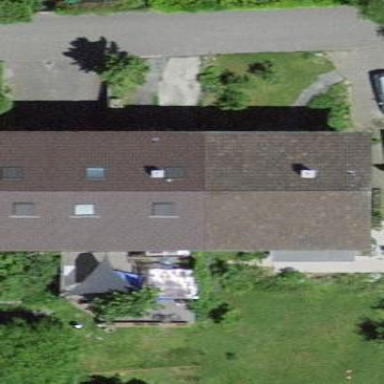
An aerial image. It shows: Terrace-style building with gabled roof.